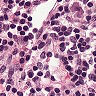
Metastatic tissue present: no